Question: the question is how to draw a plane, when its equation is, for instance: y + 5 = 0 ? Sorry, but I failed to find the answer in Google, and 'splot' draws something really not expected:

Thanks for any help in advance.
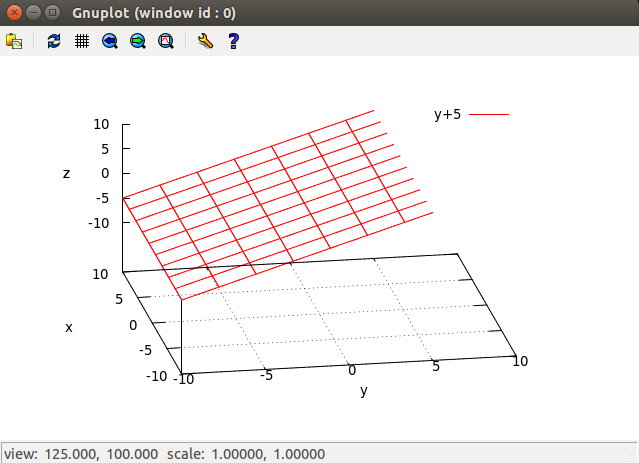
Answer: Gnuplot plots by default z as a function of x and y. Obviously, this does not correspond to what you are trying to plot, which is y = -5 (you are asking gnuplot to plot z = y + 5). What you can do is use parametric mode. For 3D, you have the variables u and v, which perfectly define a surface. In this case, since you fix y = -5, the triplet x, y, z is given by u, -5, v. In gnuplot you do:
'''
set parametric
splot u,-5,v
'''